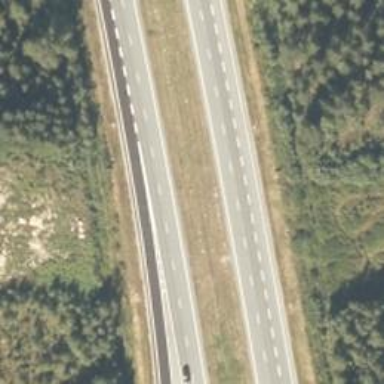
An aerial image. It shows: View of motorway.